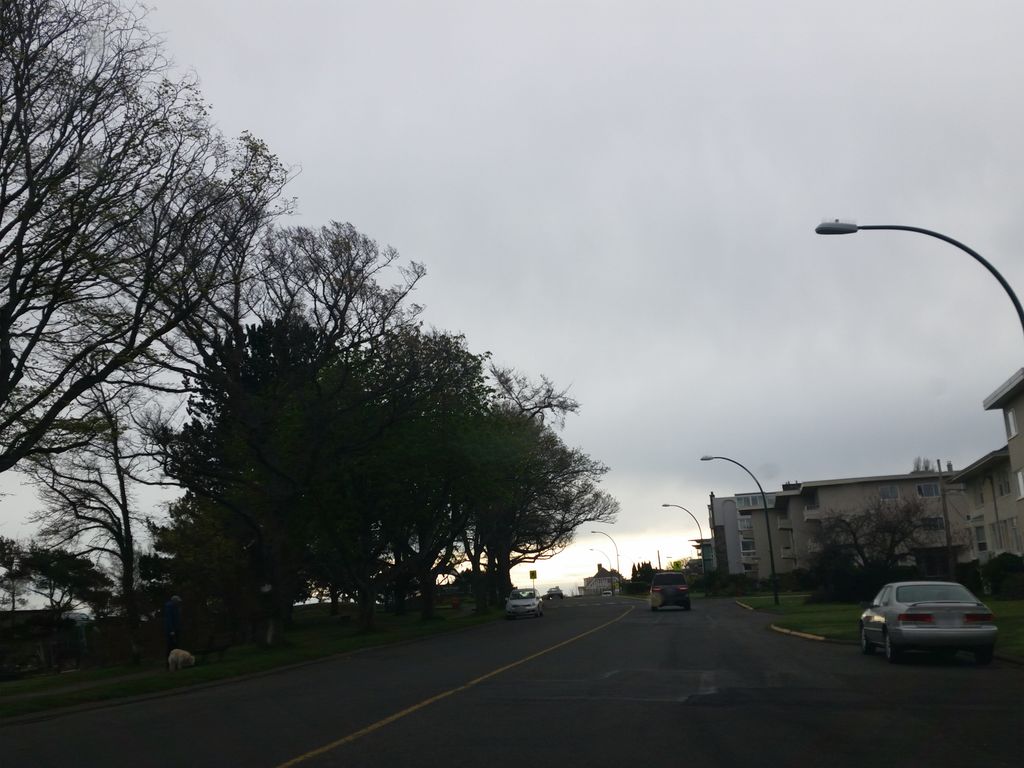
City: victoria